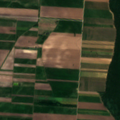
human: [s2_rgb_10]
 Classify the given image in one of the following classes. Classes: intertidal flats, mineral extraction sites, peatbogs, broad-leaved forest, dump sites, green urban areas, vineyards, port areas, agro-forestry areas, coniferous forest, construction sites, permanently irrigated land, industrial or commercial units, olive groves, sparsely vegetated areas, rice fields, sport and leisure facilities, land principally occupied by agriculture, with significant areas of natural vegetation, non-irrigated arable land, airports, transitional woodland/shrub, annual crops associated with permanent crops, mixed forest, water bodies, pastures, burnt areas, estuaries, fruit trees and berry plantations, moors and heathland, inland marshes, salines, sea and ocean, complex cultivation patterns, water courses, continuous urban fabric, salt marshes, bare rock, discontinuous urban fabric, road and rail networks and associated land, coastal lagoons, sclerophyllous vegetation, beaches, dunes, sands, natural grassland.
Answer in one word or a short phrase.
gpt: non-irrigated arable land, vineyards, broad-leaved forest